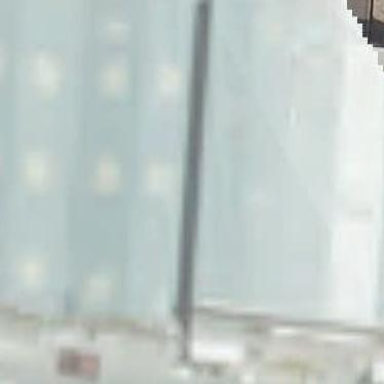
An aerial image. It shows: Industrial building.